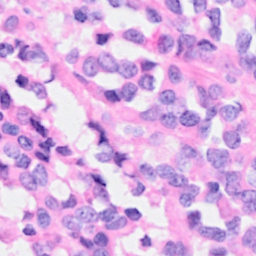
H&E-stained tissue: Breast